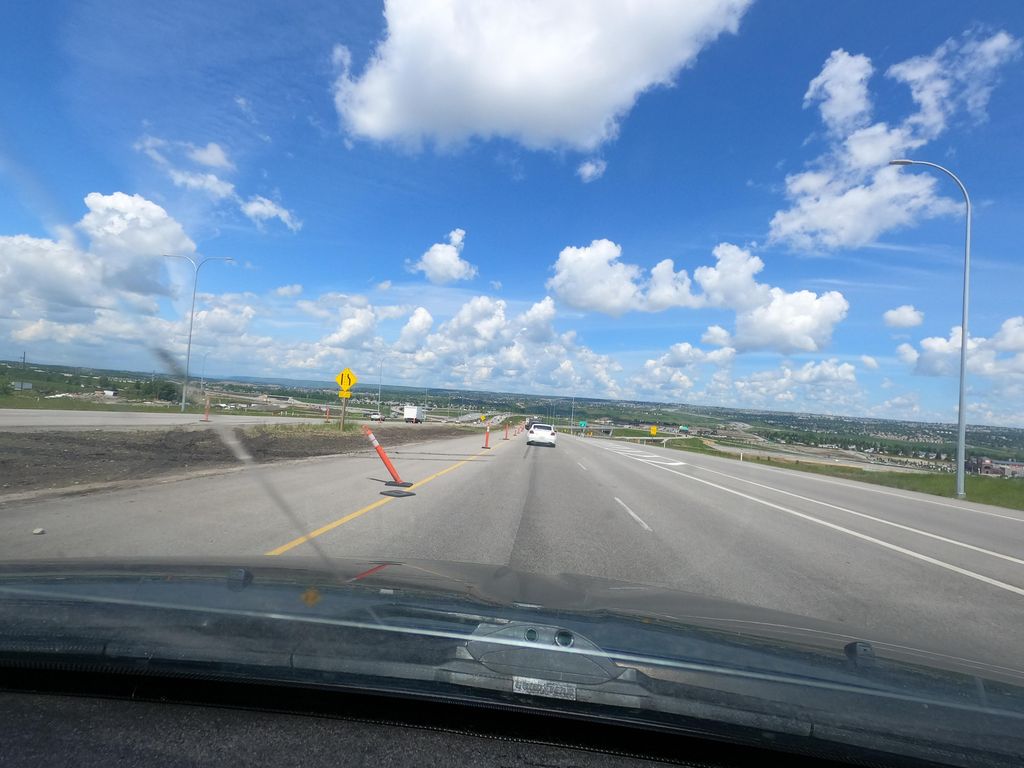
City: calgary